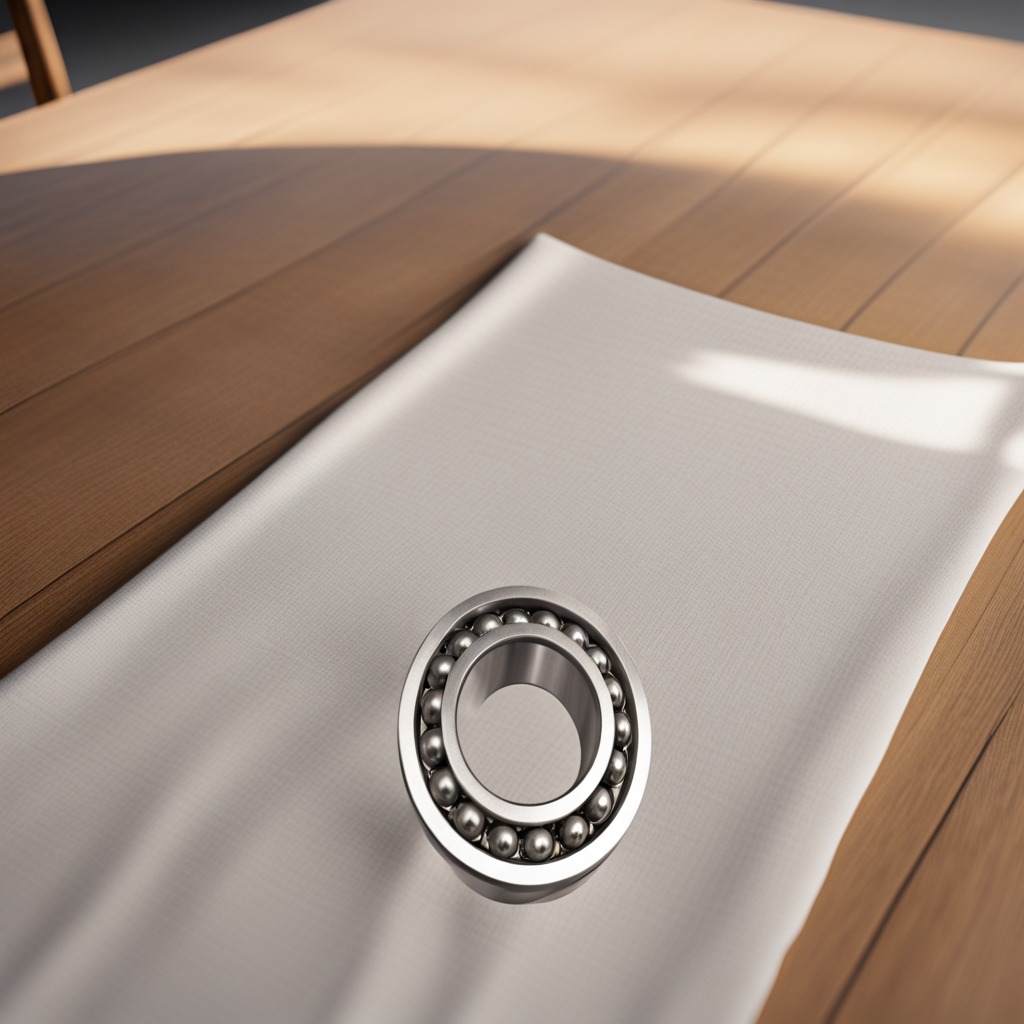
A metal ball bearing lying on the wooden table.